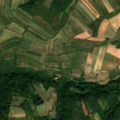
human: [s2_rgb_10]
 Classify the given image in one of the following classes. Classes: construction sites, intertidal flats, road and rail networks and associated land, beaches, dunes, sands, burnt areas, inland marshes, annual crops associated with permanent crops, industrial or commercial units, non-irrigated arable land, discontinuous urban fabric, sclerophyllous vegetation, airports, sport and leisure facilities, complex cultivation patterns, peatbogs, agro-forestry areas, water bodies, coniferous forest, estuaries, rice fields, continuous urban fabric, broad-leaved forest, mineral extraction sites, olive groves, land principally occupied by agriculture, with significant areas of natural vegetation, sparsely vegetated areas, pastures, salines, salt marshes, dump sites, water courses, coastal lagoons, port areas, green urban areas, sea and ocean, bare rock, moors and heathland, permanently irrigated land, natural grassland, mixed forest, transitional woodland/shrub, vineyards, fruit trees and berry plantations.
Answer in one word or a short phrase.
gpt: complex cultivation patterns, land principally occupied by agriculture, with significant areas of natural vegetation, broad-leaved forest, transitional woodland/shrub